Interaction volume radius: 5 \u00c5
Interaction volume height: 15 \u00c5
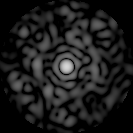
Disorder parameter: 0.859